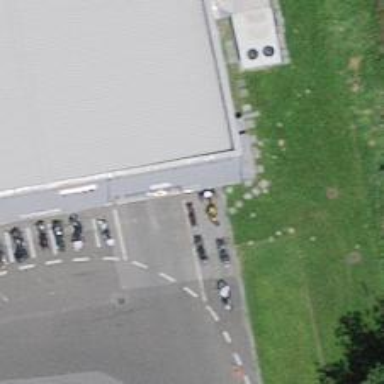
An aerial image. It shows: Parking entrance.